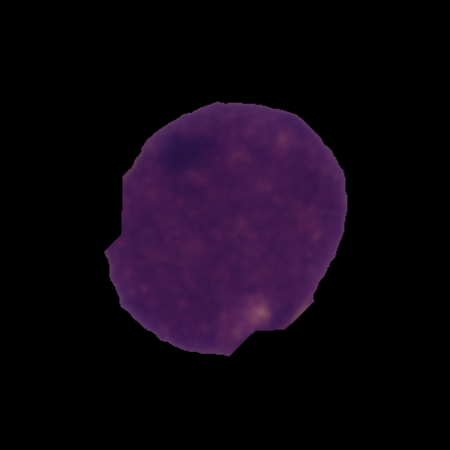
Label: cancer